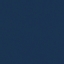
Land use / land cover class: SeaLake